Brain MRI, t2w sequence, axial 2D slice.
Patient: age 51, sex F, weight 95 kg, height 1.95 m
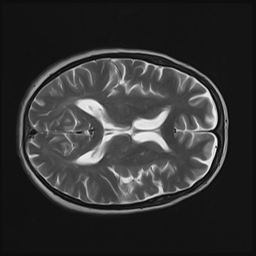